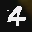
Label: 4